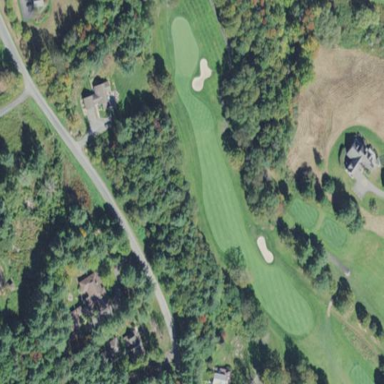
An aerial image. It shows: Golf fairway surrounded by grass.